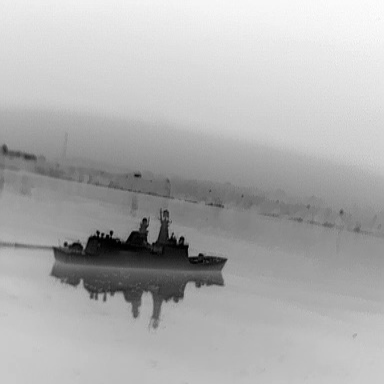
There is a warship in the infrared image.